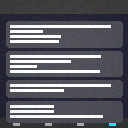
Screen state: on